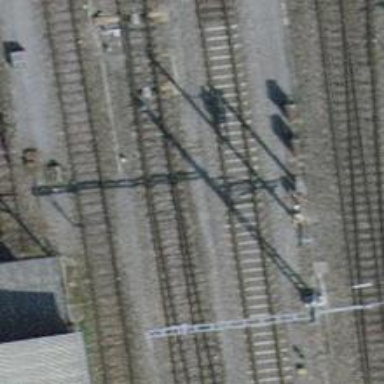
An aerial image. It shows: Single railway track with electrified contact line.